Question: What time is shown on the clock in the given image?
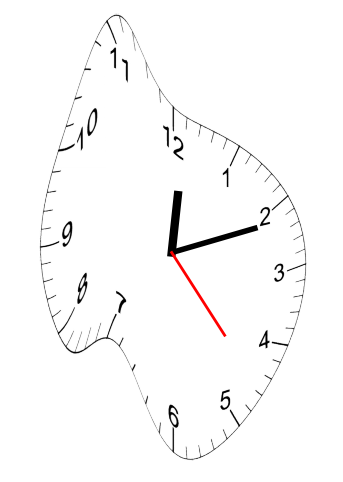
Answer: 12:11:23